Тонкое однородное жёсткое колесо с радиусом $R$ и массой $M$ катится без проскальзывания по горизонтальной плоскости $xy$, образуя с вертикалью угол $\theta(t)$. Как показано на рисунке, плоскость колеса пересекается с $xy$ по прямой, образующей угол $\varphi(t)$ с осью $x$. Координаты точки соприкосновения колеса с поверхностью обозначим как $(x(t),y(t),0)$. Ускорение свободного падения равно $g$.Функции $x(t)$, $y(t)$, $\theta(t)$ и $\varphi(t)$, с помощью которых мы будем описывать движение колеса, не являются в полной мере независимыми.
Найдите кинематическую связь между этими функциями. В ответ могут войти как сами функции, так и их производные по времени. Рассмотрим частный случай равномерного кругового движения колеса, т.е. когда точка его соприкосновения с поверхностью перемещается с постоянной скоростью, описывая окружность радиуса $r$ вокруг вертикальной оси $z$. При этом $\theta(t)=\theta=\operatorname{const}$, а $\varphi(t)$ — линейная функция времени. В лабораторной системе отсчёта $\Sigma$ можно, не умаляя общности, положить:\[\left(\begin{array}cx(t)\\y(t)\end{array}\right)=r\left(\begin{array}c-\sin\omega t\\\cos\omega t\end{array}\right),\]где $\omega$ — угловая скорость, которую ещё предстоит найти. В системе отсчёта $\Sigma'$, вращающейся с угловой скоростью $\omega$ вокруг оси $z$, углы $\theta$ и $\varphi$ постоянны, а колесо вращается вокруг сохраняющей ориентацию оси симметрии. В этой системе отсчёта на каждый участок колеса буду также действовать центробежная сила и сила Кориолиса.
Найдите действующие на колесо центробежную силу $\vec F_ц$ и силу Кориолиса $\vec F_К$, а также результирующие моменты этих сил $\vec\tau_ц$ и $\vec\tau_К$ соответственно.
Найдите угловую скорость $\omega$ и силу трения $\vec f$, действующую на колесо со стороны поверхности ($\omega$ не должна входить в ответ). Если же колесо катится с достаточно большой скоростью, вертикальное положение $\theta=0$ может оказаться устойчивым. В этом случае можно считать, что центр масс колеса движется с почти постоянной скоростью $V$ в положительном направлении оси $x$. Тогда в первом приближении можно записать $x(t)=Vt+\delta x(t)$, где $\delta x(t)$ — малая величина, меняющаяся по гармоническому закону с некоторой угловой скоростью $\Omega$ (как и $y(t)$, $\theta(t)$ и $\varphi(t)$).
Выведите в первом нетривиальном приближении уравнения движения колеса. Найдите отсюда угловую скорость $\Omega$ и минимальное значение $V_\mathrm{min}$ скорости колеса, при которой вертикальное положение будет устойчивым.
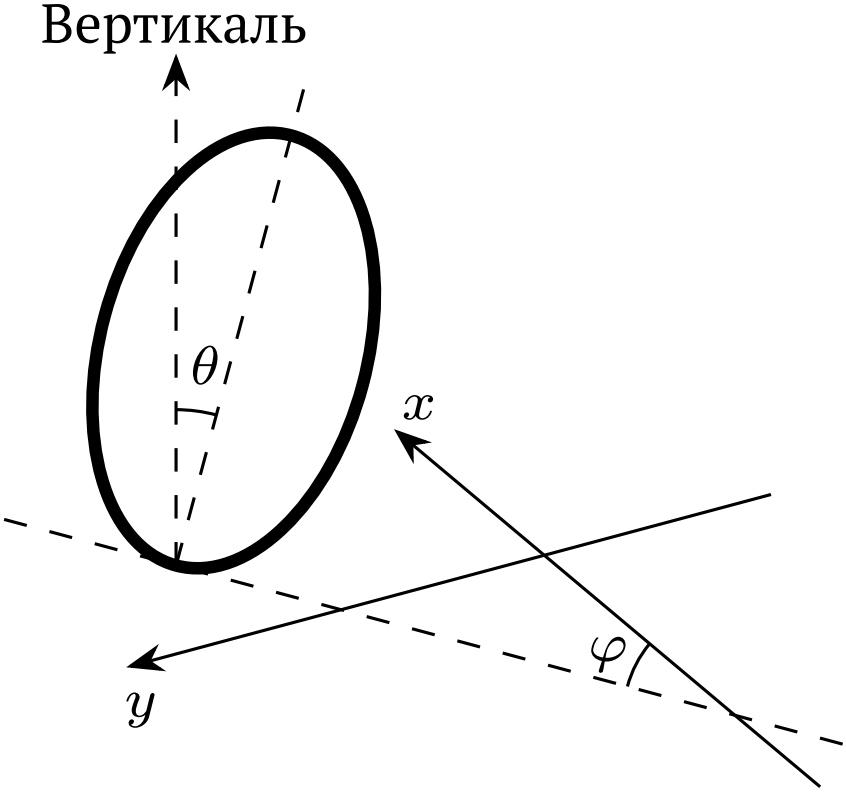
Найдите кинематическую связь между этими функциями. В ответ могут войти как сами функции, так и их производные по времени.
Решение: Положение точки контакта:\[\vec A=\left(\begin{array}cx\\y\\0\end{array}\right).\]Положение центра масс:\[\vec O=\vec A+R\left(\begin{array}c\sin\theta\sin\varphi\\-\sin\theta\cos\varphi\\\cos\theta\end{array}\right).\]Скорость центра масс:\[\vec v_O=\dot{\vec O}=\left(\begin{array}c\dot x+R(\dot\theta\cos\theta\sin\varphi+\dot\varphi\sin\theta\cos\varphi)\\\dot y+R(-\dot\theta\cos\theta\cos\varphi+\dot\varphi\sin\theta\sin\varphi))\\-R\dot\theta\sin\theta\end{array}\right)=\dot{\vec A}+\frac{\mathrm d(\vec O-\vec A)}{\mathrm dt}.\]Условие отсутствия проскальзывания можно записать как $\vec v_O\perp(\vec O-\vec A)$. Поскольку $|\vec O-\vec A|=\operatorname{const}$, то $(\vec O-\vec A)\perp\frac{\mathrm d(\vec O-\vec A)}{\mathrm dt}$, поэтому условие упрощается до $\dot{\vec A}\perp(\vec O-\vec A)$, т.е.:\[\left(\begin{array}c\dot x\\\dot y\\0\end{array}\right)\cdot \left(\begin{array}c\sin\theta\sin\varphi\\-\sin\theta\cos\varphi\\\cos\theta\end{array}\right)=0\implies\] Аналогично можно записать $\left.\left(\begin{array}c\dot x\\\dot y\end{array}\right)\right\|\left(\begin{array}c\cos\varphi\\\sin\varphi\end{array}\right)$.
Ответ: \[\dot x\sin\varphi-\dot y\cos\varphi=0\]  Аналогично можно записать $\left.\left(\begin{array}c\dot x\\\dot y\end{array}\right)\right\|\left(\begin{array}c\cos\varphi\\\sin\varphi\end{array}\right)$.

Найдите действующие на колесо центробежную силу $\vec F_ц$ и силу Кориолиса $\vec F_К$, а также результирующие моменты этих сил $\vec\tau_ц$ и $\vec\tau_К$ соответственно.
Решение: В системе отсчёта $\Sigma'$ колесо вращается вокруг своей оси с угловой скоростью\[\omega'=\omega r/R,\qquad\vec \omega'=\omega\frac rR\left(\begin{array}c0\\-\cos\theta\\-\sin\theta\end{array}\right).\]Момент импульса колеса относительно центра:\[\vec L=MR^2\vec \omega'=MRr\omega\left(\begin{array}c0\\-\cos\theta\\-\sin\theta\end{array}\right).\]Радиус-вектор центра масс колеса:\[\vec O=\left(\begin{array}c0\\r-R\sin\theta\\R\cos\theta\end{array}\right).\]Тогда радиус-вектор точки $C$ колеса, отстоящей на угол $\xi$ от точки контакта, будет равен:\[\vec C=\vec O+\left(\begin{array}c-R\sin\xi\\R\sin\theta\cos\xi\\-R\cos\theta\cos\xi\end{array}\right).\]Компонента, зависящая от $\xi$, усредняется в ноль. Центробежная сила, действующая на сегмент колеса:\[\mathrm d\vec F_ц=\frac{\mathrm d\xi}{2\pi}M\omega^2\left(\begin{array}cX_C\\Y_C\\0\end{array}\right)\implies \vec F_ц=M\omega^2\left(\begin{array}cX_O\\Y_O\\0\end{array}\right)\implies\] Сила Кориолиса, действующая на сегмент колеса, равна:\[\mathrm d\vec F_К=M\frac{\mathrm d\xi}{2\pi}\left[-2\omega\left(\begin{array}c0\\0\\1\end{array}\right)\times\vec v_C\right].\]Скорость $\vec v_C$ относительно центра колеса можно найти как:\[\vec v_C=\left[\vec\omega'\times(\vec C-\vec O)\right]=\omega r\left(\begin{array}c\cos\xi\\\sin\theta\sin\xi\\-\cos\theta\sin\xi\end{array}\right).\]Связанная с ней компонента силы Кориолиса усредняется в ноль. Тогда\[\vec F_К=-2M\omega\left[\left(\begin{array}c0\\0\\1\end{array}\right)\times\vec v_O\right]\implies\] \[\mathrm d\vec \tau_ц=M\omega^2\frac{\mathrm d\xi}{2\pi}\left[(\vec C-\vec O)\times\left(\begin{array}cX_C\\Y_C\\0\end{array}\right)\right]=M\omega^2\frac{\mathrm d\xi}{2\pi}\left[(\vec C-\vec O)\times\left(\vec C-\left(\begin{array}c0\\0\\Z_C\end{array}\right)\right)\right].\]Из соображений симметрии $[(\vec C-\vec O)\times\vec C]$ усредняется в ноль, поэтому:\[\vec \tau_ц=-M\omega^2\int\limits_0^{2\pi}\frac{\mathrm d\xi}{2\pi}\left[(\vec C-\vec O)\times\left(\begin{array}c0\\0\\Z_C\end{array}\right)\right]=-M\omega^2\int\limits_0^{2\pi}\frac{\mathrm d\xi}{2\pi}R\cos\theta(1-\cos\xi)\left(\begin{array}cR\sin\theta\cos\xi\\R\sin\xi\\0\end{array}\right)\implies\] \[\mathrm d\vec\tau_К=-M\frac{\mathrm d\xi}{2\pi}\left[(\vec C-\vec O)\times\left[\left(\begin{array}c0\\0\\2\omega\end{array}\right)\times\vec v_C\right]\right]=-M\frac{\mathrm d\xi}{2\pi}\left[\left(\begin{array}c-R\sin\xi\\R\sin\theta\cos\xi\\-R\cos\theta\cos\xi\end{array}\right)\times\left(\begin{array}c-2r\omega^2\sin\theta\sin\xi\\2r\omega^2\cos\xi\\0\end{array}\right)\right]\implies\]
Ответ: \[\vec F_ц=M\omega^2\left(\begin{array}c0\\r-R\sin\theta\\0\end{array}\right)\]  Сила Кориолиса, действующая на сегмент колеса, равна:\[\mathrm d\vec F_К=M\frac{\mathrm d\xi}{2\pi}\left[-2\omega\left(\begin{array}c0\\0\\1\end{array}\right)\times\vec v_C\right].\]Скорость $\vec v_C$ относительно центра колеса можно найти как:\[\vec v_C=\left[\vec\omega'\times(\vec C-\vec O)\right]=\omega r\left(\begin{array}c\cos\xi\\\sin\theta\sin\xi\\-\cos\theta\sin\xi\end{array}\right).\]Связанная с ней компонента силы Кориолиса усредняется в ноль. Тогда\[\vec F_К=-2M\omega\left[\left(\begin{array}c0\\0\\1\end{array}\right)\times\vec v_O\right]\implies\]
Ответ: \[\vec F_К=\left(\begin{array}c0\\0\\0\end{array}\right)\]  \[\mathrm d\vec \tau_ц=M\omega^2\frac{\mathrm d\xi}{2\pi}\left[(\vec C-\vec O)\times\left(\begin{array}cX_C\\Y_C\\0\end{array}\right)\right]=M\omega^2\frac{\mathrm d\xi}{2\pi}\left[(\vec C-\vec O)\times\left(\vec C-\left(\begin{array}c0\\0\\Z_C\end{array}\right)\right)\right].\]Из соображений симметрии $[(\vec C-\vec O)\times\vec C]$ усредняется в ноль, поэтому:\[\vec \tau_ц=-M\omega^2\int\limits_0^{2\pi}\frac{\mathrm d\xi}{2\pi}\left[(\vec C-\vec O)\times\left(\begin{array}c0\\0\\Z_C\end{array}\right)\right]=-M\omega^2\int\limits_0^{2\pi}\frac{\mathrm d\xi}{2\pi}R\cos\theta(1-\cos\xi)\left(\begin{array}cR\sin\theta\cos\xi\\R\sin\xi\\0\end{array}\right)\implies\]
Ответ: \[\vec \tau_ц=\frac12M\omega^2R^2\left(\begin{array}c\sin\theta\cos\theta\\0\\0\end{array}\right)\]  \[\mathrm d\vec\tau_К=-M\frac{\mathrm d\xi}{2\pi}\left[(\vec C-\vec O)\times\left[\left(\begin{array}c0\\0\\2\omega\end{array}\right)\times\vec v_C\right]\right]=-M\frac{\mathrm d\xi}{2\pi}\left[\left(\begin{array}c-R\sin\xi\\R\sin\theta\cos\xi\\-R\cos\theta\cos\xi\end{array}\right)\times\left(\begin{array}c-2r\omega^2\sin\theta\sin\xi\\2r\omega^2\cos\xi\\0\end{array}\right)\right]\implies\]
Ответ: \[\vec\tau_К=-M\omega^2Rr\cos\theta\left(\begin{array}c1\\0\\0\end{array}\right)\]

Найдите угловую скорость $\omega$ и силу трения $\vec f$, действующую на колесо со стороны поверхности ($\omega$ не должна входить в ответ).
Решение: Условие равновесия колеса:\[M\vec g+\vec F_ц+\vec F_К+\vec N+\vec f=0\implies\left(\begin{array}c0\\0\\-Mg\end{array}\right)+M\omega^2\left(\begin{array}c0\\r-R\sin\theta\\0\end{array}\right)+0+\vec N+\vec f=0\implies\\\implies \vec N=\left(\begin{array}c0\\0\\Mg\end{array}\right),\quad \vec f=M\omega^2\left(\begin{array}c0\\R\sin\theta-r\\0\end{array}\right).\]Сила реакции опоры со стороны поверхности создаёт момент\[\vec \tau_Q=\left[(\vec A-\vec O)\times(\vec N+\vec f)\right]=\left[\left(\begin{array}c0\\R\sin\theta\\-R\cos\theta\end{array}\right)\times\left(\begin{array}c0\\M\omega^2(R\sin\theta-r)\\Mg\end{array}\right)\right]=M\left(\begin{array}cgR\sin\theta+\omega^2R(R\sin\theta-r)\cos\theta\\0\\0\end{array}\right).\]Условие равновесия:\[\vec\tau_Q+\vec\tau_ц+\vec\tau_К=0\implies\frac{\omega^2R^2}{2}\cos\theta\sin\theta-\omega^2Rr\cos\theta+gR\sin\theta+\omega^2R(R\sin\theta-r)\cos\theta=0\implies\]
Ответ: \[\omega=\sqrt\frac{2g\sin\theta}{(4r-3R\sin\theta)\cos\theta}\\\vec f=-\frac{2Mg\sin\theta}{(4r-3R\sin\theta)\cos\theta}\left(\begin{array}c0\\r-R\sin\theta\\0\end{array}\right)\]

Выведите в первом нетривиальном приближении уравнения движения колеса. Найдите отсюда угловую скорость $\Omega$ и минимальное значение $V_\mathrm{min}$ скорости колеса, при которой вертикальное положение будет устойчивым.
Решение: При качении колеса $y$-координата точки касания меняется примерно как:\[\dot y=V\varphi.\]Радиус-вектор центра масс колеса в первом порядке можно записать как:\[\vec O=\left(\begin{array}cVt+\delta x\\y-R\theta\\R\end{array}\right)\implies\vec f=M\ddot{\vec O}=M\left(\begin{array}c\ddot{\delta x}\\\ddot y-R\ddot\theta\\0\end{array}\right).\]Сила нормальной реакции опоры в первом приближении постоянна, т.е.:\[\vec N=\left(\begin{array}c0\\0\\Mg\end{array}\right).\]Займёмся отысканием момента импульса относительно точки контакта. Радиус-вектор точки $\vec C$ (введена как в п. 2) в первом приближении равен:\[\vec C=\vec O+R\left(\begin{array}c-\sin\xi\\\theta\cos\xi-\varphi\sin\xi\\-\cos\xi\end{array}\right).\]Для фиксированной точки колеса $\dot\xi=(V+\dot{\delta x})/R$. Итого:\[\vec v_C-\vec v_O=R\left(\begin{array}c0\\\dot\theta\cos\xi-\dot\varphi\sin\xi\\0\end{array}\right)+(V+\dot{\delta x})\left(\begin{array}c-\cos\xi\\-\theta\sin\xi-\varphi\cos\xi\\\sin\xi\end{array}\right)\implies\\\implies\mathrm d\vec L=M\frac{\mathrm d\xi}{2\pi}\left[(\vec C-\vec O)\times(\vec v_C-\vec v_O)\right]=\frac{\mathrm d\xi}{2\pi}MR^2\left(\begin{array}c\dot\theta\cos^2\xi-\dot\varphi\cos\xi\sin\xi\\0\\-\dot\theta\sin\xi\cos\xi+\dot\varphi\sin^2\xi\end{array}\right)+\frac{\mathrm d\xi}{2\pi}MR(V+\dot{\delta x})\left(\begin{array}c-\varphi\\1\\\theta\end{array}\right)\implies\\\implies\vec L=MR^2\left(\begin{array}c-V\varphi/R+\dot\theta/2\\V/R+\dot{\delta x}/R\\\dot\varphi/2+V\theta/R\end{array}\right).\]Момент сил относительно точки контакта:\[\vec\tau_A=\left[R\left(\begin{array}c0\\\theta\\-1\end{array}\right)\times M\left(\begin{array}c\ddot{\delta x}\\\ddot y-R\ddot\theta\\g\end{array}\right)\right]=MR\left(\begin{array}cg\theta+\ddot y-R\ddot\theta\\-\ddot{\delta x}\\0\end{array}\right).\]Закон изменения момента импульса:\[\dot{\vec L}=\vec \tau_A\implies \left\{\begin{array}l-V\dot\varphi+R\ddot\theta/2=g\theta+\ddot y-R\ddot\theta\\\ddot{\delta x}=-\ddot{\delta x}\\R\ddot\varphi/2+V\dot\theta=0\end{array}\right.\overset{\dot y=V\varphi}\implies\frac{3R}{2}\ddot\theta-g\theta=2V\dot\varphi\implies\] Подставляя $\cos\left(\Omega t+\operatorname{const}\right)$ в качестве анзатца, получим:\[-\frac{3R}{2}\Omega^2+\left(\frac{4V^2}R-g\right)=0\implies\] Условие устойчивости вертикального положения колеса:\[\frac{8V^2}{3R^2}-\frac{2g}{3R}\ge0\implies\]
Ответ: \[\frac{3R}2\dddot\theta+\left[\frac{4V^2}R-g\right]\dot\theta=0\]  Подставляя $\cos\left(\Omega t+\operatorname{const}\right)$ в качестве анзатца, получим:\[-\frac{3R}{2}\Omega^2+\left(\frac{4V^2}R-g\right)=0\implies\]
Ответ: \[\Omega=\sqrt{\frac{8V^2}{3R^2}-\frac{2g}{3R}}\]  Условие устойчивости вертикального положения колеса:\[\frac{8V^2}{3R^2}-\frac{2g}{3R}\ge0\implies\]
Ответ: \[V_\mathrm{min}=\frac{\sqrt{gR}}2\]
Темы:
T, Механика, Динамика, Колебания, Вращательное движение, Китайские, Динамика твердого тела